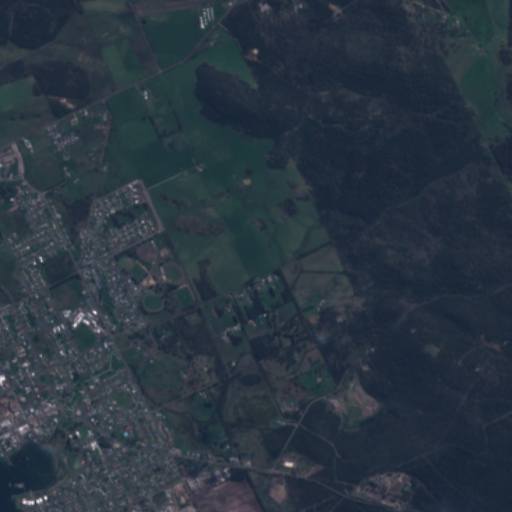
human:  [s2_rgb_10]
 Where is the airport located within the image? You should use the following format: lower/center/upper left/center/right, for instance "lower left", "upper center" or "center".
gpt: The airport is located in the upper left of the image.
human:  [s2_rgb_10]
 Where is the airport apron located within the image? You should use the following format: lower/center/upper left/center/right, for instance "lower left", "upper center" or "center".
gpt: The airport apron is located in the upper center of the image.
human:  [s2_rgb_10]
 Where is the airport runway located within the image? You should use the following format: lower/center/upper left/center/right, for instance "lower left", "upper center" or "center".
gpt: The airport runway is located in the upper left of the image.
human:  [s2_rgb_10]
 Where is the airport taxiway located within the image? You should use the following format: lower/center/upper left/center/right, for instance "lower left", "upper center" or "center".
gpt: The airport taxiway is located in the upper center of the image.
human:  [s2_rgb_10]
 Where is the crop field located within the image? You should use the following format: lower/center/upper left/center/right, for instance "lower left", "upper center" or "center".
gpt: The crop field is located in the upper left of the image.
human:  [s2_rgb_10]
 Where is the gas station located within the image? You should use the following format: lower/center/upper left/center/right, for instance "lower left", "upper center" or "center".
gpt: The gas station is located in the lower left of the image.
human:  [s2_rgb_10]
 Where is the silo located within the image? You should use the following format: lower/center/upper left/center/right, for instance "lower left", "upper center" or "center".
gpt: The silo is located in the upper center of the image.
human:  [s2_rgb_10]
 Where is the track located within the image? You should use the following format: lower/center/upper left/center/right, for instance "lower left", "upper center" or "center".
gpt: The track is located in the lower left of the image.
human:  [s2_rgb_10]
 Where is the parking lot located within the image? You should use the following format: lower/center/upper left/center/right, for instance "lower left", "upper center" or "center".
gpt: There is no parking lot in the image.